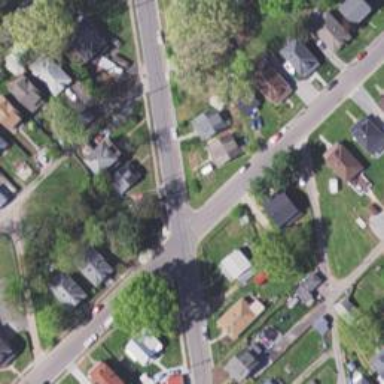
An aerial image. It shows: Neighborhood.